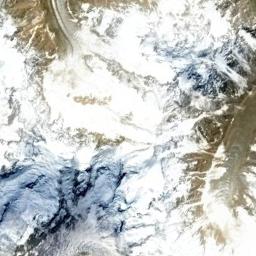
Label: snowberg